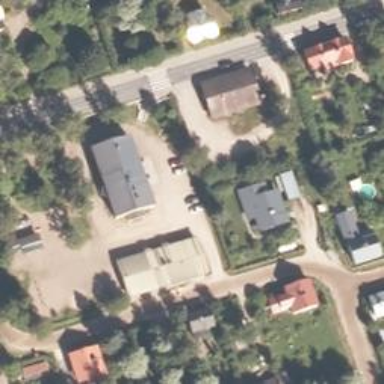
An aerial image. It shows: Kindergarten.